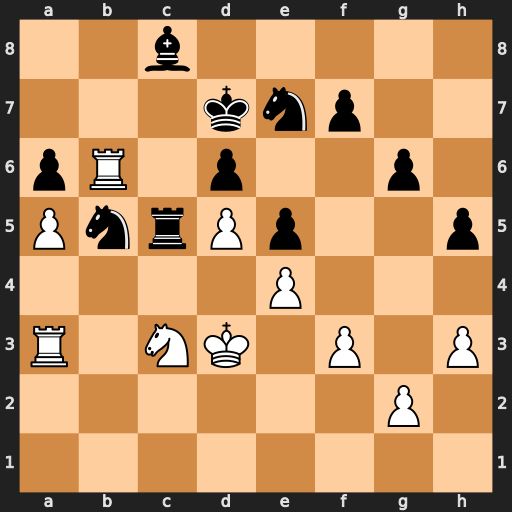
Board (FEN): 2b5/3knp2/pR1p2p1/PnrPp2p/4P3/R1NK1P1P/6P1/8
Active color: w
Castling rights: -
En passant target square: -
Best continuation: Nxb5 axb5 a6 Nxd5 exd5